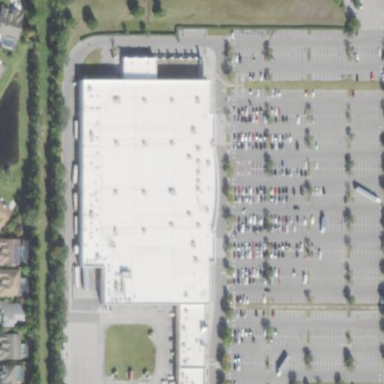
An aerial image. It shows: Supermarket located in building.